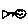
Label: fish